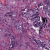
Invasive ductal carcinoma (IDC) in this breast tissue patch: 1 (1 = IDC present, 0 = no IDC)